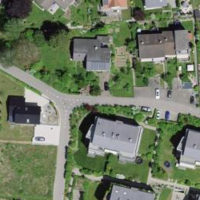
EUNIS habitat code: 54
Species observed at this site:
Convolvulus arvensis